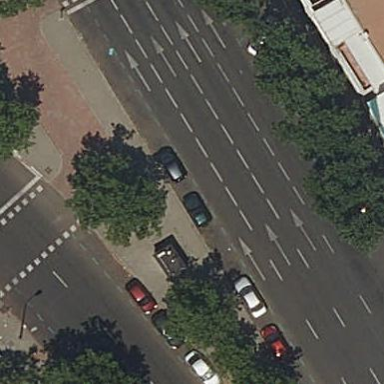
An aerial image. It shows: Pedestrian road.